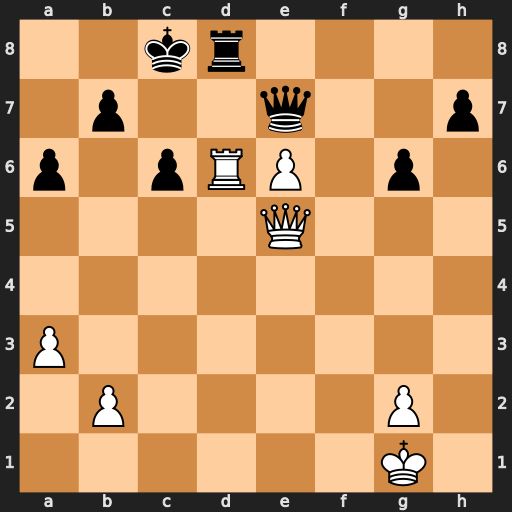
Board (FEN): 2kr4/1p2q2p/p1pRP1p1/4Q3/8/P7/1P4P1/6K1
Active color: w
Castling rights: -
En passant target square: -
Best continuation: Rxd8+ Qxd8 e7